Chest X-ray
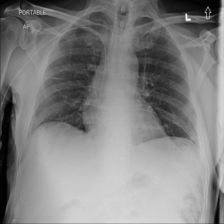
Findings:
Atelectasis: negative
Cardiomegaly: negative
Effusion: negative
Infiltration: negative
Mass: negative
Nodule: negative
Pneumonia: negative
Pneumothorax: negative
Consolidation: negative
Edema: negative
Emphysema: negative
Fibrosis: negative
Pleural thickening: negative
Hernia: negative